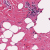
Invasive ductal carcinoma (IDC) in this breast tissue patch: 0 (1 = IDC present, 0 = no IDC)